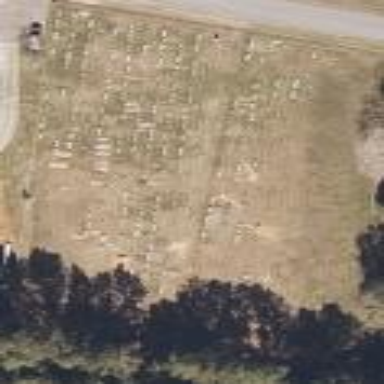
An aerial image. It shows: Fence surrounds the graveyard.